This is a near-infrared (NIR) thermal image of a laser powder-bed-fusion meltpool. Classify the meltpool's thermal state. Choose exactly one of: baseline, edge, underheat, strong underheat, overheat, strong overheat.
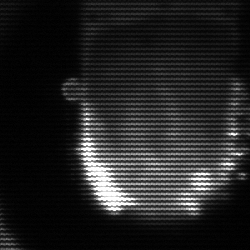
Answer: baseline